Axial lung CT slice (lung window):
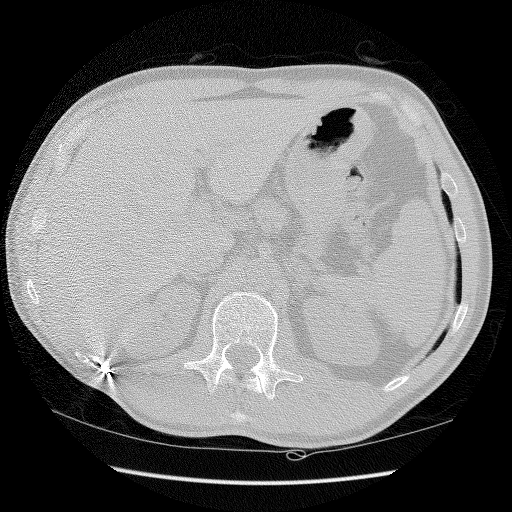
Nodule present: no